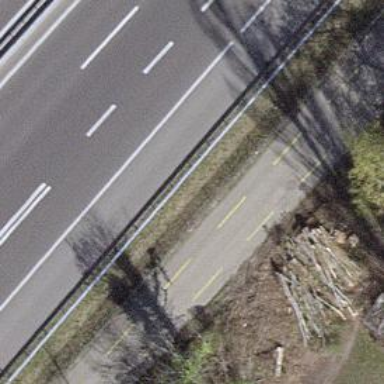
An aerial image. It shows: Unclassified road with asphalt surface. There is designated lane for cyclists.